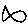
Label: fish